Question: I have the following from a vendor API:

and I neeed to create a Soap call using php. How do I go about doing that?
so far I have this: but it does not work:
'''
private function booking_soap_connect() {
// the wsdl URL of your service to test
$serviceWsdl = 'https://apitest.com/bookingapi.asmx?WSDL';
// the parmeters to initialize the client with
$serviceParams = array(
'login' => 'un',
'password' => 'pw'
);
// create the SOAP client
$client = new SoapClient($serviceWsdl, $serviceParams);
$data['Brand'] = "All";
$data['TourCode'] = "QBE";
$data['DepartureCode'] = "<PHONE>";
$data['VendorId'] = "test";
$data['VendorPassword'] = "test";
$results = $client->GVI_DepartureInfo($data)
echo $results;
}
'''
Please help
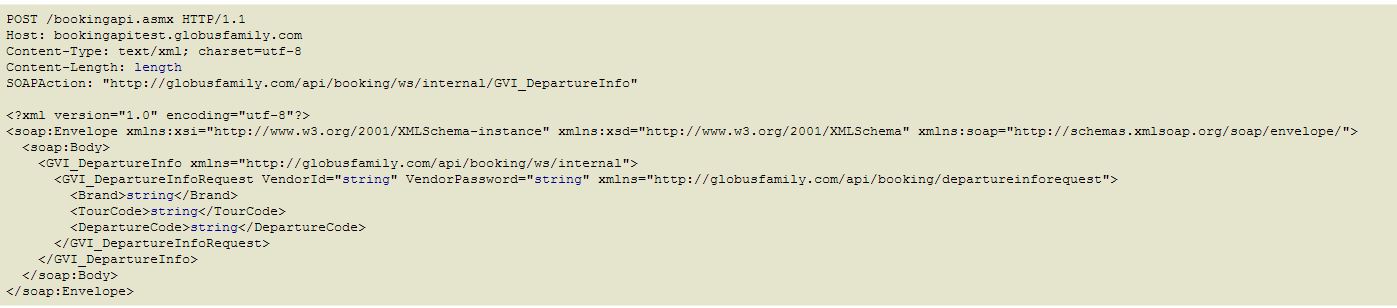
Answer: SOLVED: I finally got this going with the following code:
'''
class WsseAuthHeader extends SoapHeader {
private $wss_ns = 'http://docs.oasis-open.org/wss/2004/01/oasis-200401-wss-wssecurity-secext-1.0.xsd';
function __construct($user, $pass, $ns = null) {
if ($ns) {
$this->wss_ns = $ns;
}
$auth = new stdClass();
$auth->Username = new SoapVar($user, XSD_STRING, NULL, $this->wss_ns, NULL, $this->wss_ns);
$auth->Password = new SoapVar($pass, XSD_STRING, NULL, $this->wss_ns, NULL, $this->wss_ns);
$username_token = new stdClass();
$username_token->UsernameToken = new SoapVar($auth, SOAP_ENC_OBJECT, NULL, $this->wss_ns, 'UsernameToken', $this->wss_ns);
$security_sv = new SoapVar(
new SoapVar($username_token, SOAP_ENC_OBJECT, NULL, $this->wss_ns, 'UsernameToken', $this->wss_ns), SOAP_ENC_OBJECT, NULL, $this->wss_ns, 'Security', $this->wss_ns);
parent::__construct($this->wss_ns, 'Security', $security_sv, true);
}
}
$username = 'test';
$password = 'test123';
$wsdl = 'https://yoururl.com/api.asmx?WSDL';
$wsse_header = new WsseAuthHeader($username, $password);
$client = new SoapClient($wsdl, array(
//"trace" => 1,
//"exceptions" => 0
)
);
$client->__setSoapHeaders(array($wsse_header));
$request = array(
"functionResponseName" => array(
'param1' => "string",
"param2" => "string"
)
);
$results = $client->FunctionName($request);
var_dump($results);
'''